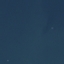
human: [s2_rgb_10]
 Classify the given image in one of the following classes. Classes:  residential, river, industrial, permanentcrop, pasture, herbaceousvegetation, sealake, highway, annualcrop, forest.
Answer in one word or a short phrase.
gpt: SeaLake